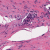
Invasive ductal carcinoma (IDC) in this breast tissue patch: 0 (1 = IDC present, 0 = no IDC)